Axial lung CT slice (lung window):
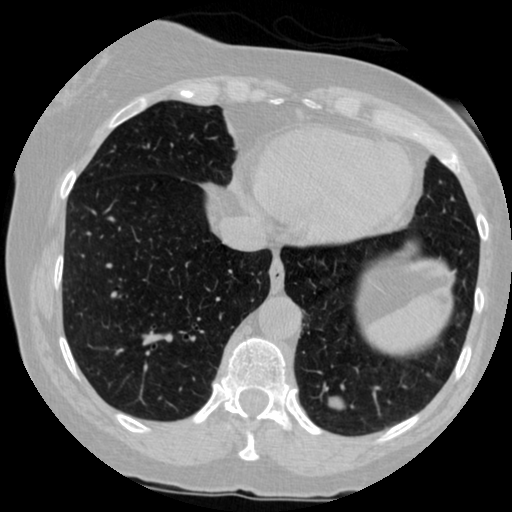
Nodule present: yes
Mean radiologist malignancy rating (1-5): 3.75